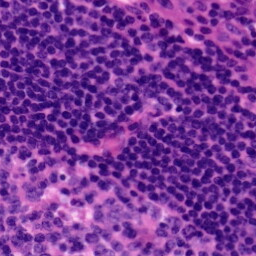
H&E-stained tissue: Tonsil